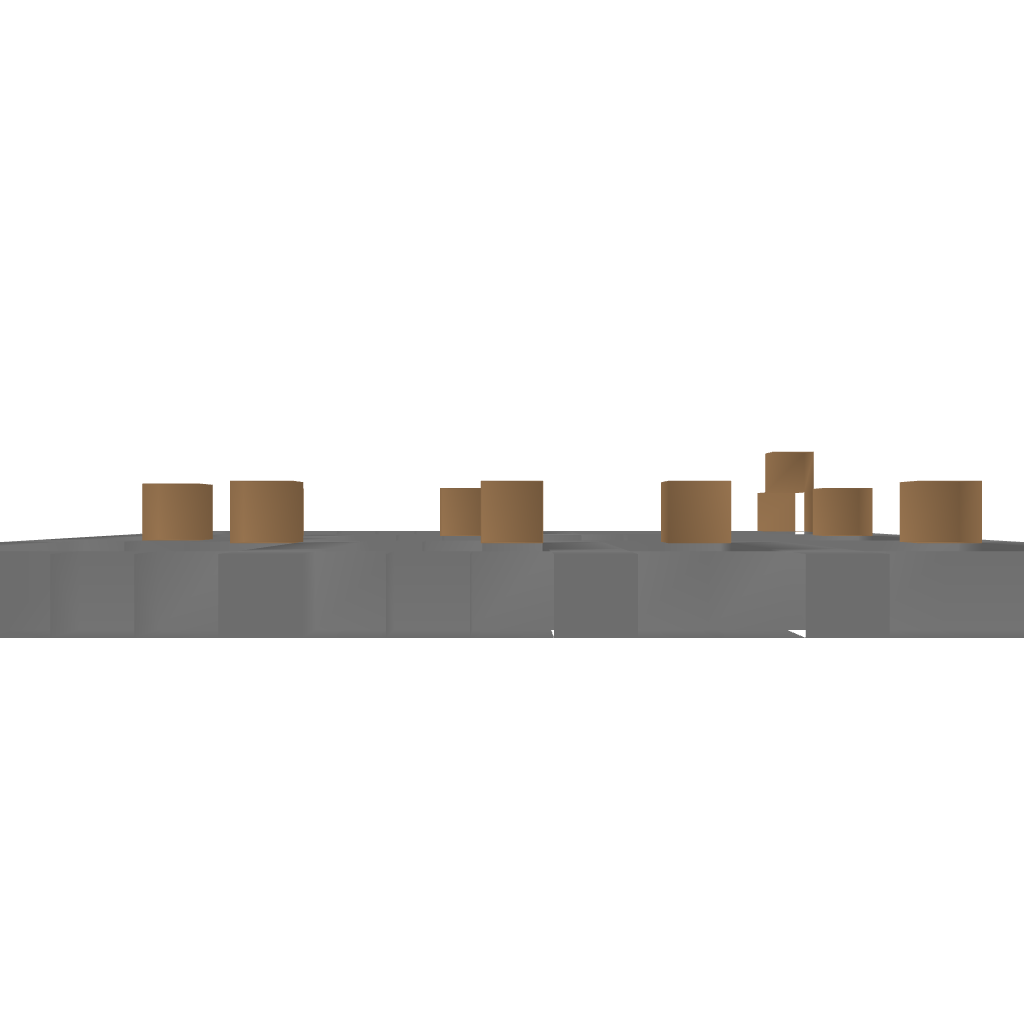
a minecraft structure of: components bad low quality